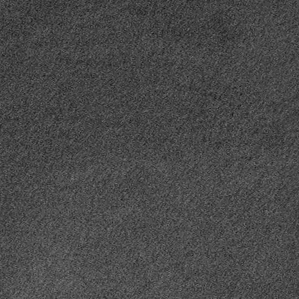
Label: frost